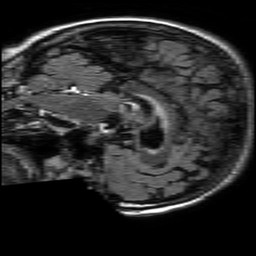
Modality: FLAIR
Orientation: sagittal
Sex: female
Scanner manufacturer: philips
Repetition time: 11 s
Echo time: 0.125 s